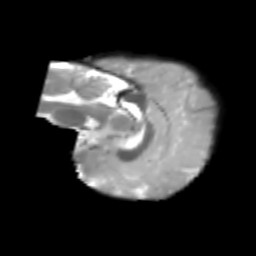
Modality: T2w
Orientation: sagittal
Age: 6
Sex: male
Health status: healthy